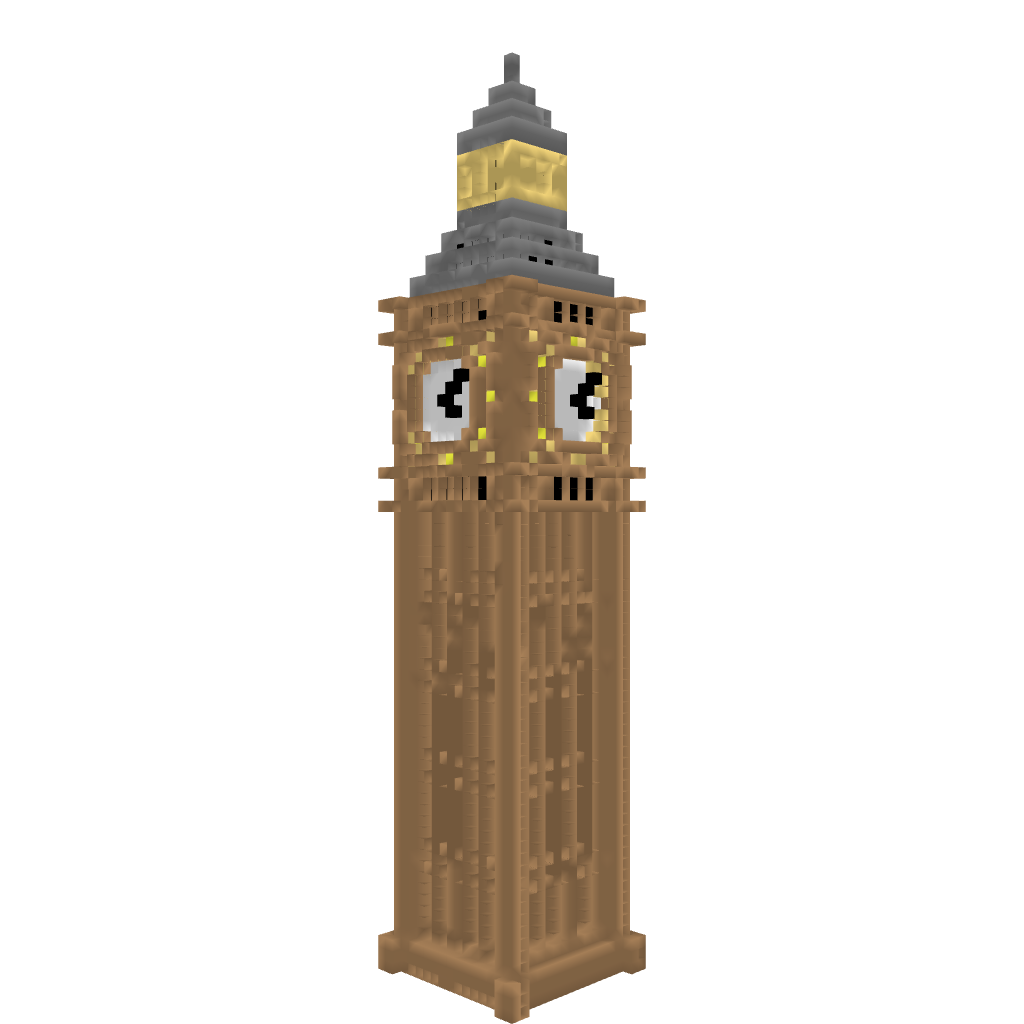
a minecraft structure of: Big Ben tower high quality